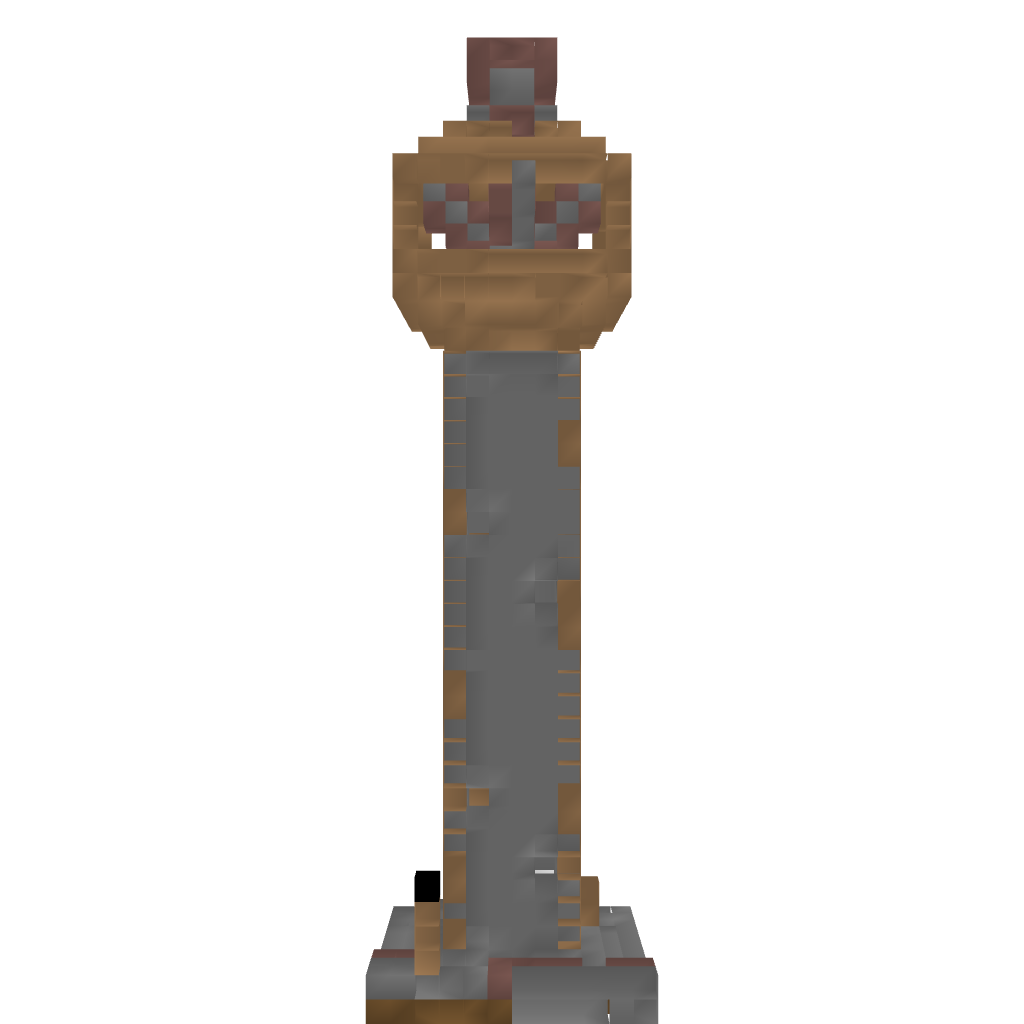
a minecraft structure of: Wood and Stone Watchtower high quality